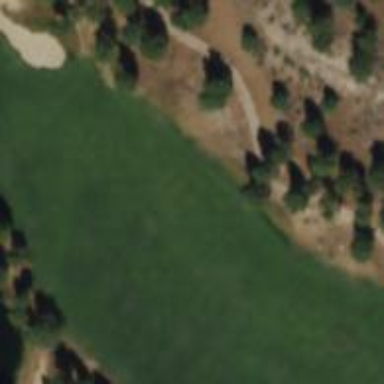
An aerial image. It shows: Grassy area designated as golf fairway.